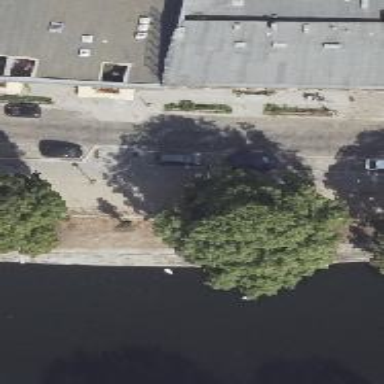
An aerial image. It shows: Bicycle parking located on the sidewalk.